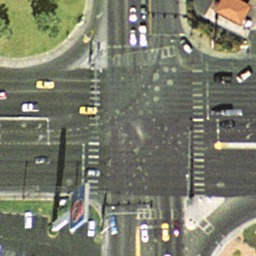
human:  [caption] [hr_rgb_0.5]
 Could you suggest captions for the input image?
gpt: A busy intersection with many cars on the road .

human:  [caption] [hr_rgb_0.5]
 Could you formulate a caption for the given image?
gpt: A busy intersection with some houses and plants at the corners .

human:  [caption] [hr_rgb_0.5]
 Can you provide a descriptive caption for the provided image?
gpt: An intersection with many cars on the road .

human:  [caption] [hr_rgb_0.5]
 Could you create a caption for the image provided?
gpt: An intersection with some houses and plants at the corners .

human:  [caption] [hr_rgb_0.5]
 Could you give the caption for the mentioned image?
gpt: An intersection with two roads vertical to each other .